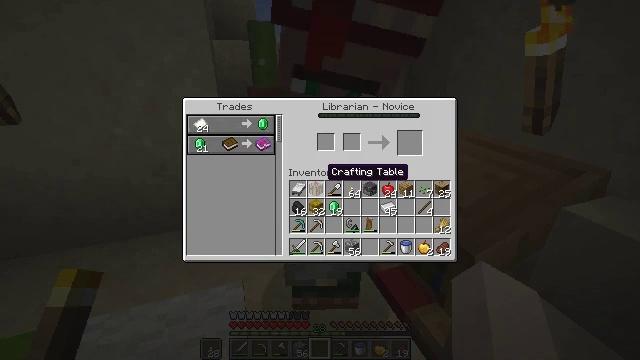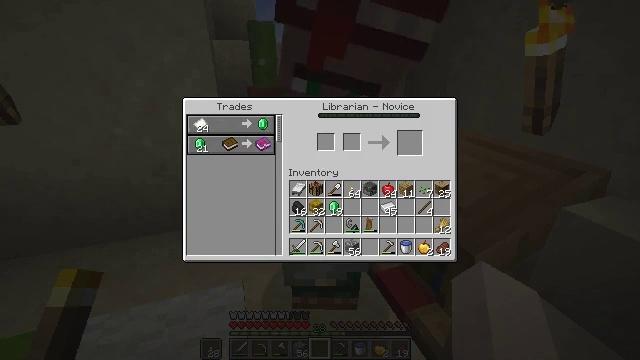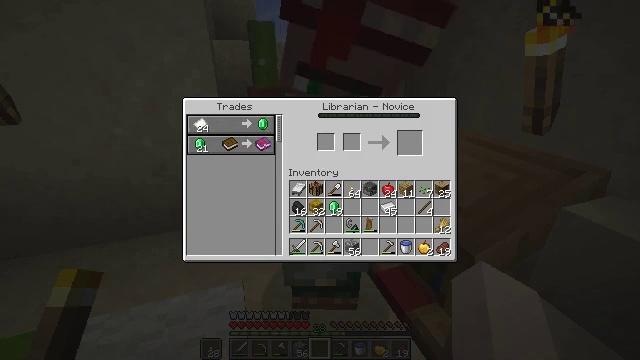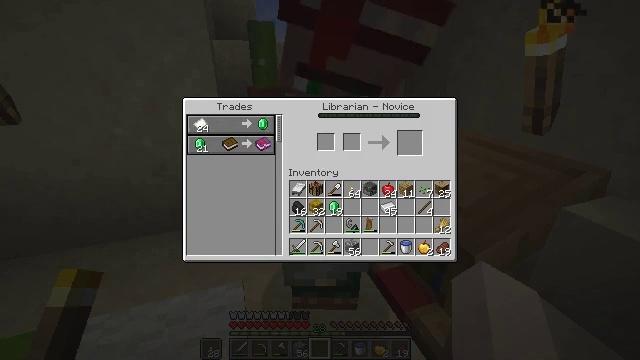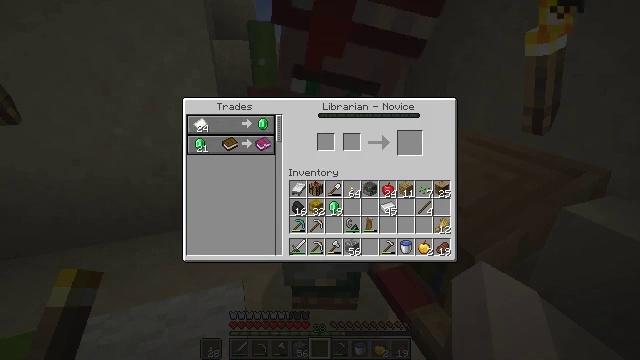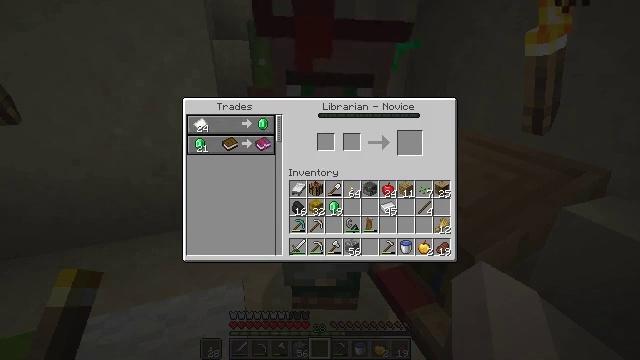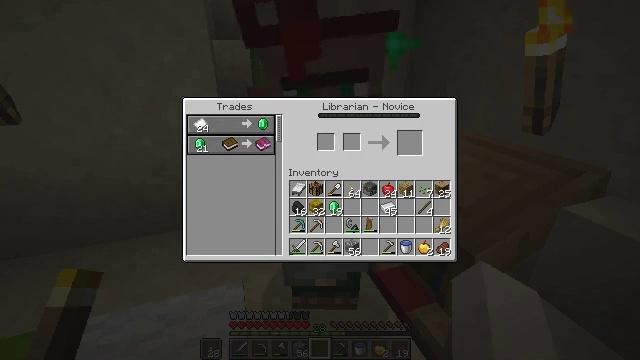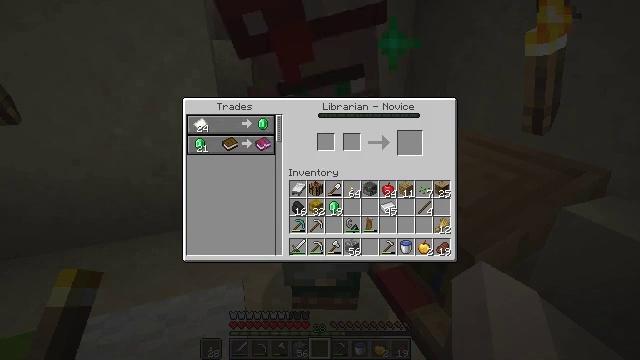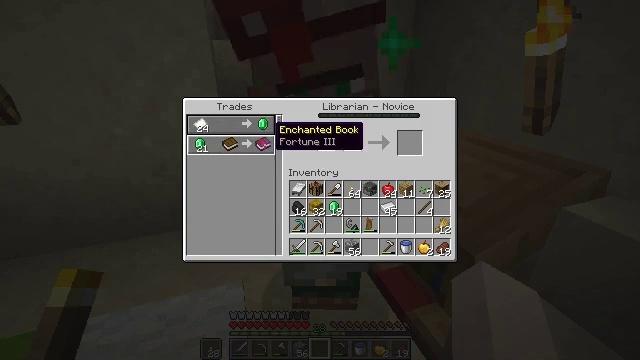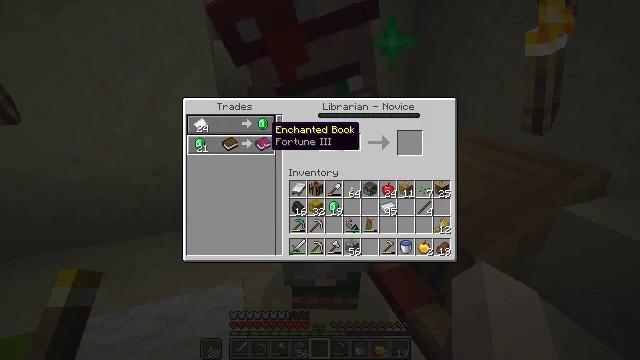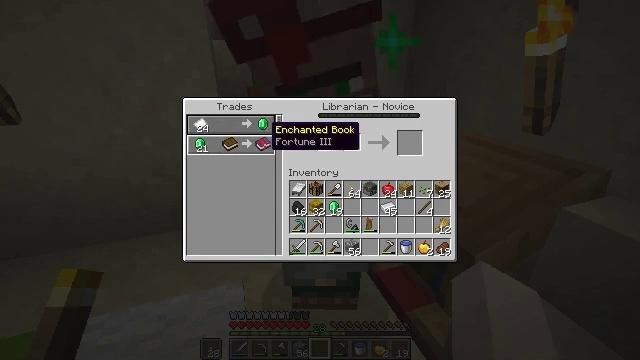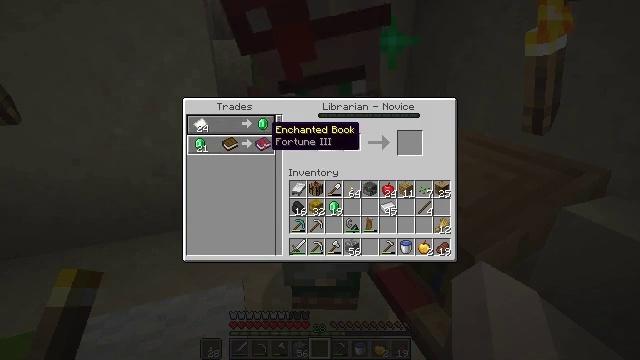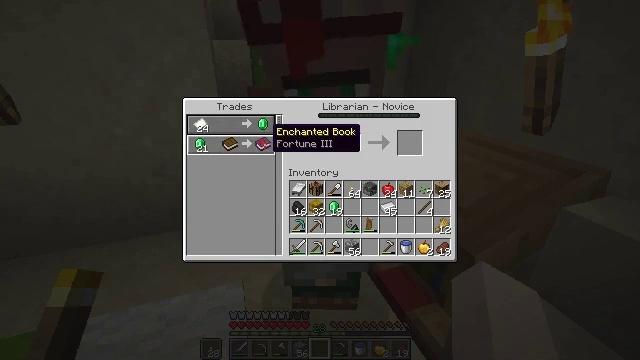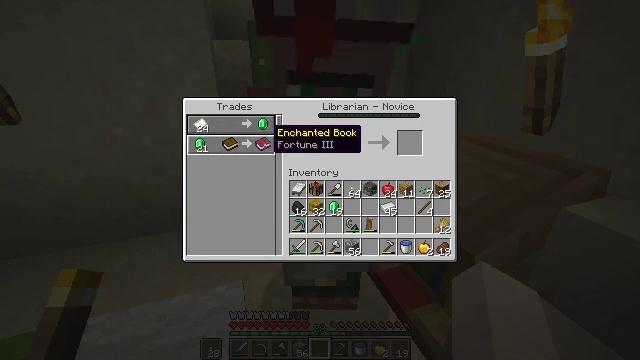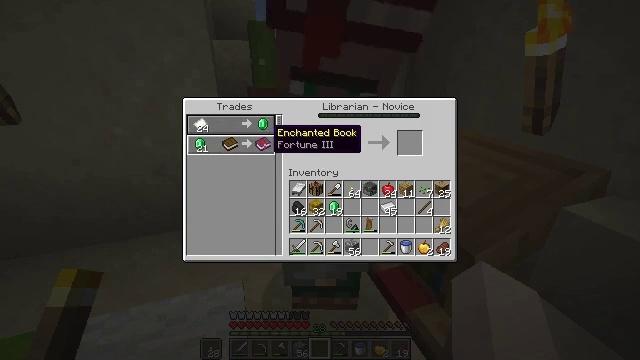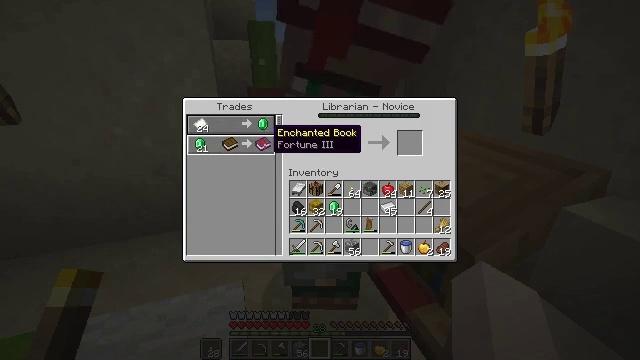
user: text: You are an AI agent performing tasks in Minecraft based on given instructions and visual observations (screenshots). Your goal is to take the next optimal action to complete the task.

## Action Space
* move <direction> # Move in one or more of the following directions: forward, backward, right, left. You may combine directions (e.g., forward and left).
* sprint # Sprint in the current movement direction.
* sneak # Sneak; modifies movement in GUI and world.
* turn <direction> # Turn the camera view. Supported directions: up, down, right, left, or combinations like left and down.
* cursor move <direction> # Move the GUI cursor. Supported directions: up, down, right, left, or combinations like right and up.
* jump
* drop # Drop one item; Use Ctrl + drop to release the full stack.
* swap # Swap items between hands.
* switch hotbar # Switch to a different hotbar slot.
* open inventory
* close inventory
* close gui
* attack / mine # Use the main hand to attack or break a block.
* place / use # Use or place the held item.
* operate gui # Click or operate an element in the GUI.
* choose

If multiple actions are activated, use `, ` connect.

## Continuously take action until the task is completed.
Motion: motion action
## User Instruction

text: Mine the bookshelf to gather resources.
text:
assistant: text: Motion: no_op
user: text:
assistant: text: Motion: no_op
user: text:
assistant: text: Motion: no_op
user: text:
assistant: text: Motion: cursor move left and up
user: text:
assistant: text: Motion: cursor move left and up
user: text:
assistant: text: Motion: no_op
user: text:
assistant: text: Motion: no_op
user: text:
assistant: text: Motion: cursor move left
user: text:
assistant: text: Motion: no_op
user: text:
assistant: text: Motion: no_op
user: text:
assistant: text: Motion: no_op
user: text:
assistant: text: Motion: no_op
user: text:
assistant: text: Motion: no_op
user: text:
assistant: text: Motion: no_op
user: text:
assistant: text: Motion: no_op
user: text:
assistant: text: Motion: no_op
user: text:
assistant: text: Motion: no_op
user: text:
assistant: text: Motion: no_op
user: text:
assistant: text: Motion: no_op
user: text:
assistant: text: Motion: no_op
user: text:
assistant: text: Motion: no_op
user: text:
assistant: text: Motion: no_op
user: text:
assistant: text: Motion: no_op
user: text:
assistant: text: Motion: no_op
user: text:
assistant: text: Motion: no_op
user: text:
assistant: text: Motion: no_op
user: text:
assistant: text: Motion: no_op
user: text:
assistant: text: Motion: no_op
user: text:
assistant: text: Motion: no_op
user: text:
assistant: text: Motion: no_op